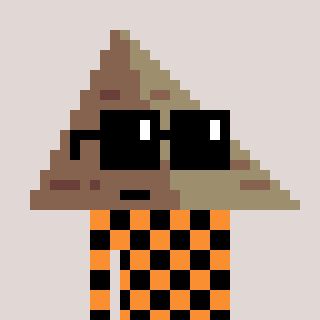
a pixel art character with square black sunglasses, a pyramid-shaped head and a orange-colored body on a warm background